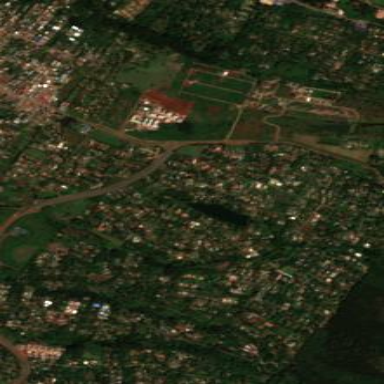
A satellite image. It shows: Residential area.